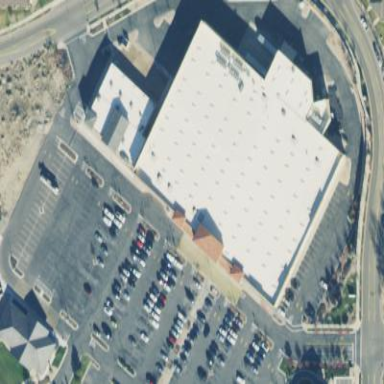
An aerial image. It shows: Supermarket located in building.